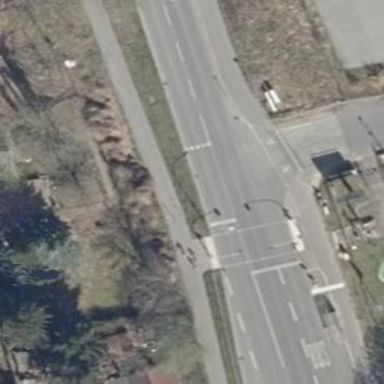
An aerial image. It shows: Asphalt road with primary classification. The road has separate sidewalks on both sides.